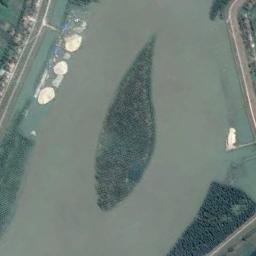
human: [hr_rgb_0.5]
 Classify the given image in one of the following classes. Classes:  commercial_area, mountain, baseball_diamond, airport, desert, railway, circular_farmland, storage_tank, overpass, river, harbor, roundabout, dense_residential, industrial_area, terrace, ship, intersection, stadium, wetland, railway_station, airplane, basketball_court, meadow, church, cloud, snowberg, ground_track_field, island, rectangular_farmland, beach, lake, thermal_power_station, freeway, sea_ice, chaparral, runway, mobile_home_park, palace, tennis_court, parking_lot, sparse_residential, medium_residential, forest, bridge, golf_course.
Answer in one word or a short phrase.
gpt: island